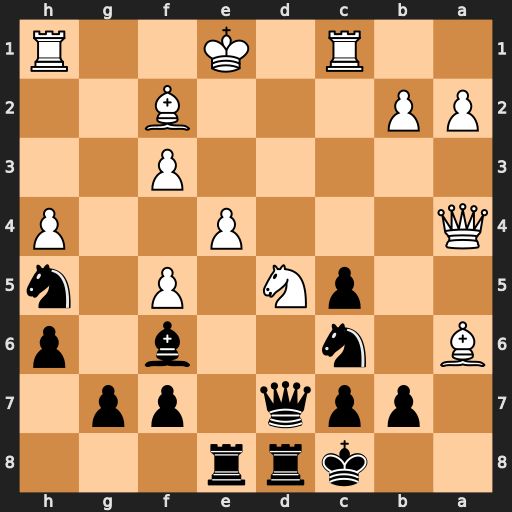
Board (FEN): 2krr3/1ppq1pp1/B1n2b1p/2pN1P1n/Q3P2P/5P2/PP3B2/2R1K2R
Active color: b
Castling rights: K
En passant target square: -
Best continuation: Qxd5 O-O Qd6 Bxb7+ Kxb7